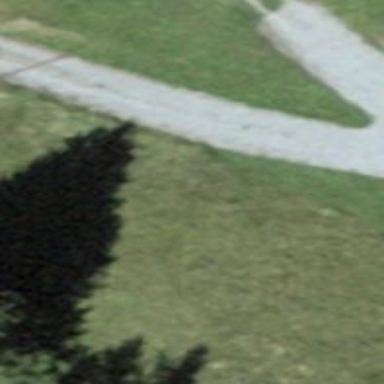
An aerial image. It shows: Gravel track with Grade 3 quality.